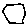
Label: hexagon